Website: macys
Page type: customer-info-address
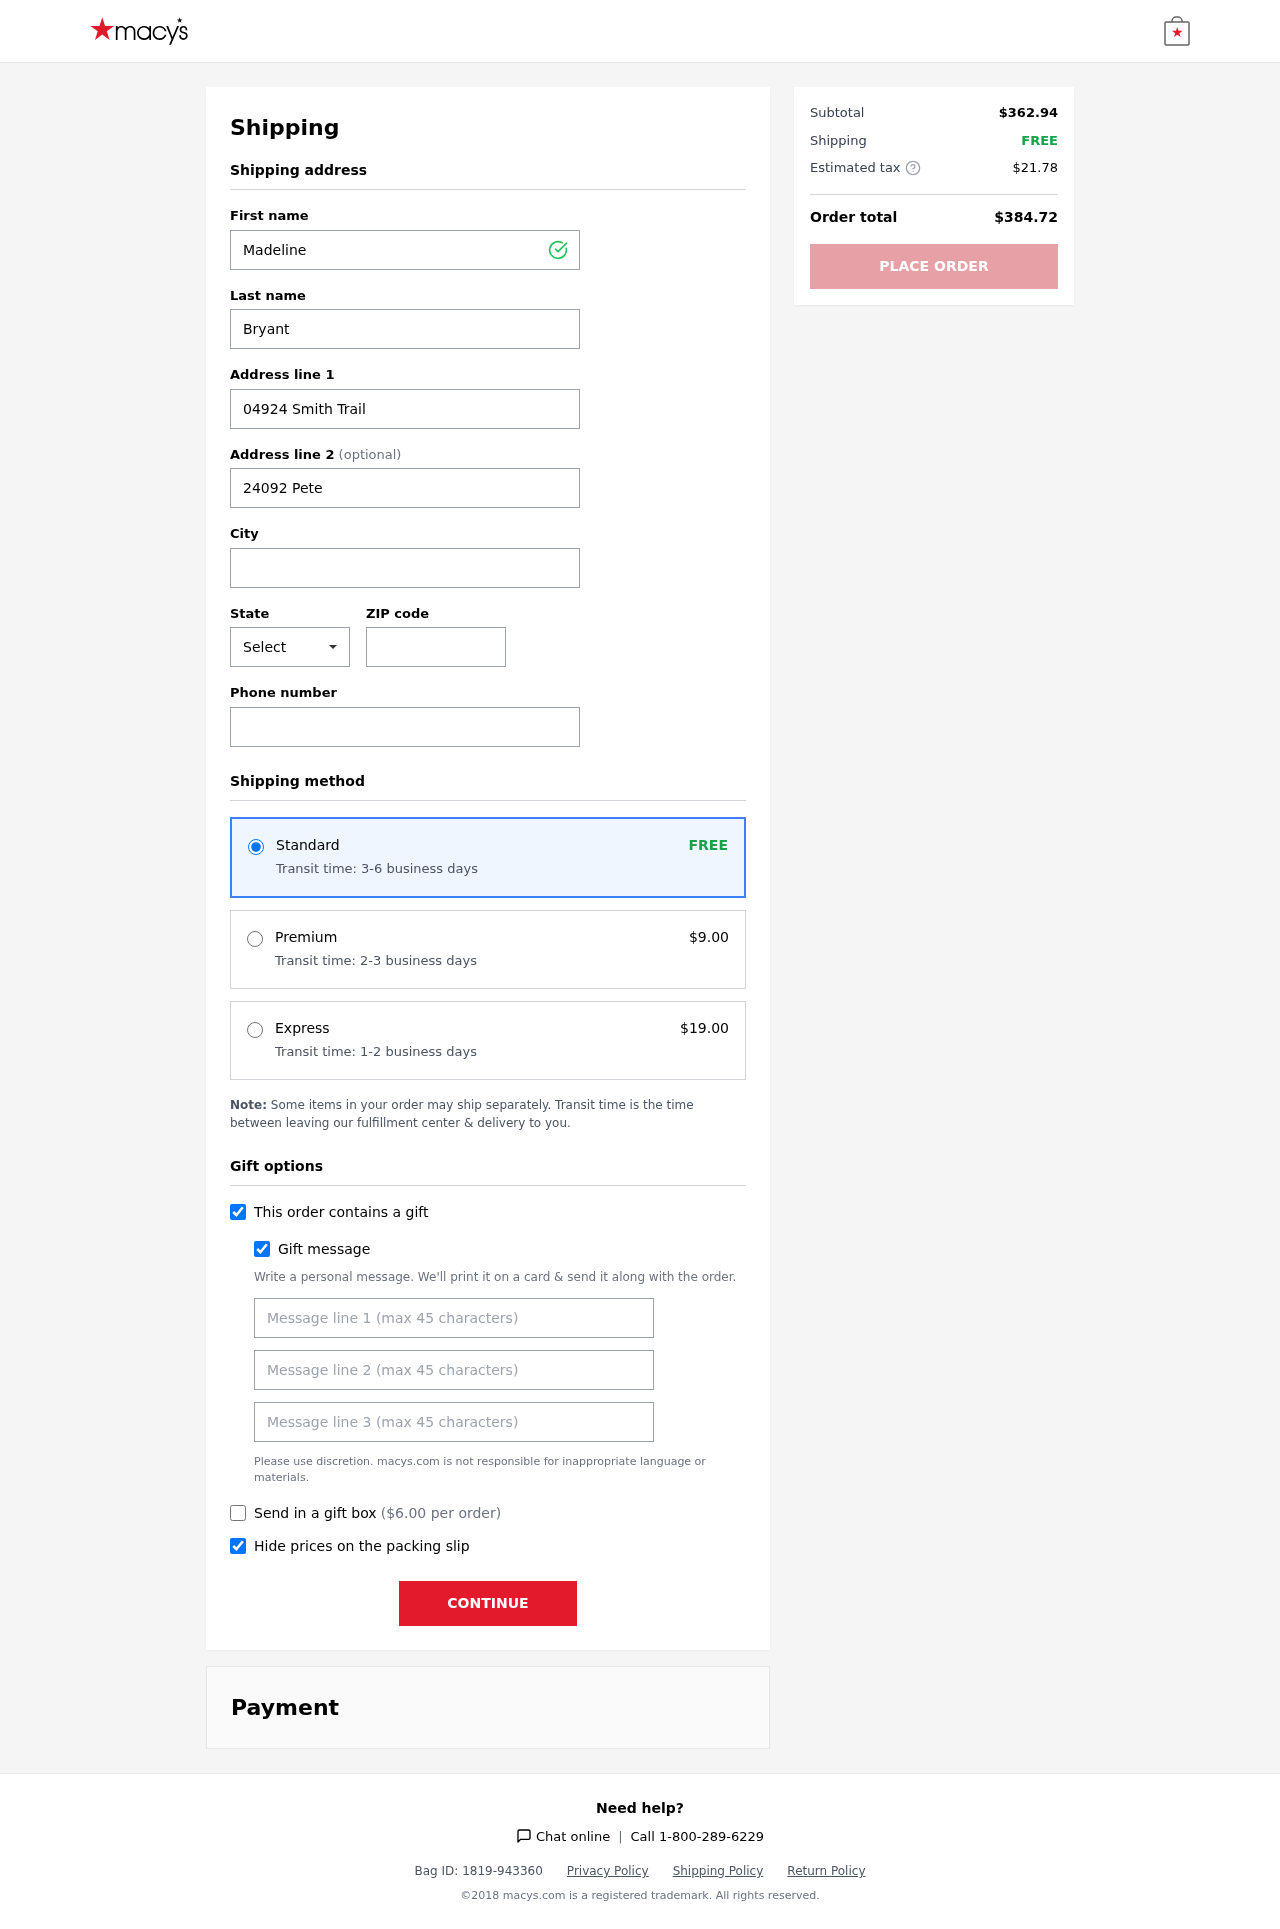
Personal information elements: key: PII_CITY
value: New Carla
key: PII_FIRSTNAME
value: Madeline
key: PII_GIFT_MESSAGE
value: Hey Michael, I thought you’d enjoy these new sandals for those sunny days ahead! Can’t wait to see you rock them on our next outing. Hope they bring a little extra joy to your summer!  Madeline
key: PII_LASTNAME
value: Bryant
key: PII_PHONE
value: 7595416465
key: PII_POSTCODE
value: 36499
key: PII_STATE_ABBR
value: TN
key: PII_STREET
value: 04924 Smith Trail
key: PII_STREET2
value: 24092 Peters Rest Suite 081
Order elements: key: ORDER_SHIPPING_STANDARD
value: FREE
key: ORDER_SHIPPING_STANDARD_TIME
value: Transit time: 3-6 business days
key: ORDER_SHIPPING_PREMIUM
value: $9.00
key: ORDER_SHIPPING_PREMIUM_TIME
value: Transit time: 2-3 business days
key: ORDER_SHIPPING_EXPRESS
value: $19.00
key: ORDER_SHIPPING_EXPRESS_TIME
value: Transit time: 1-2 business days
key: ORDER_GIFT_BOX_FEE
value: $6.00
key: ORDER_SUBTOTAL
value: $362.94
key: ORDER_SHIPPING_COST
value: FREE
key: ORDER_TAX
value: $21.78
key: ORDER_TOTAL
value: $384.72